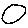
Label: circle